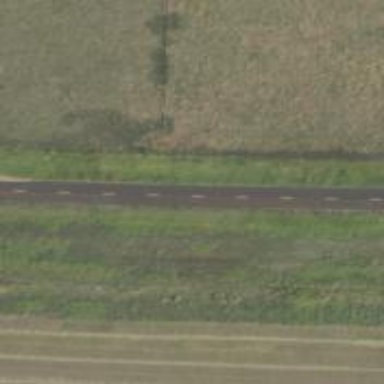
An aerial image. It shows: Tertiary road with asphalt surface.